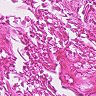
Metastatic tissue present: no